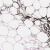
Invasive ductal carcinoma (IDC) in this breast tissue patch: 0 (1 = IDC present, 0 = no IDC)